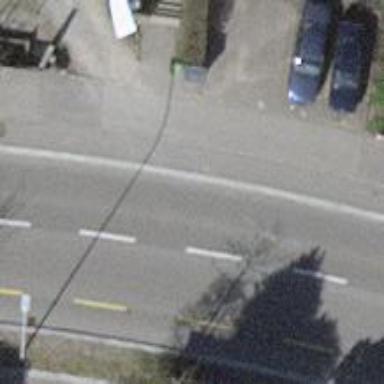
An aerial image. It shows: Asphalt path that serves as sidewalk.